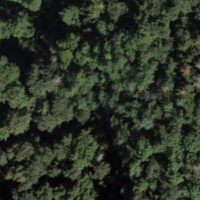
EUNIS habitat code: 44
Species observed at this site:
Geum urbanum
Sorbus aucuparia
Corylus avellana
Fagus sylvatica
Acer pseudoplatanus